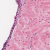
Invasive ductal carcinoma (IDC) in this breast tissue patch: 0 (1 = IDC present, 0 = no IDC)